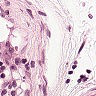
Metastatic tissue present: no